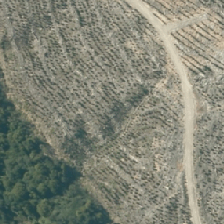
Land cover: harvested_forest